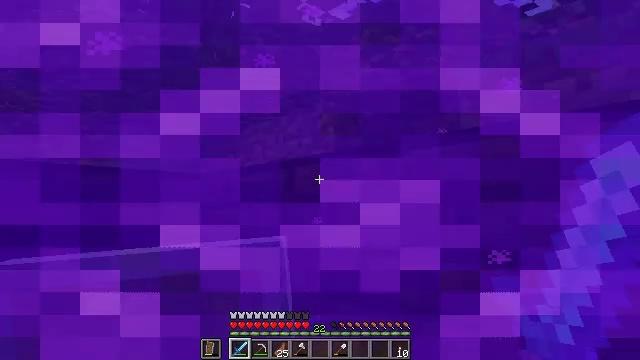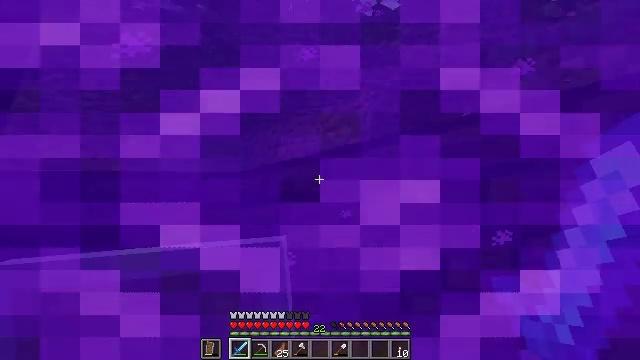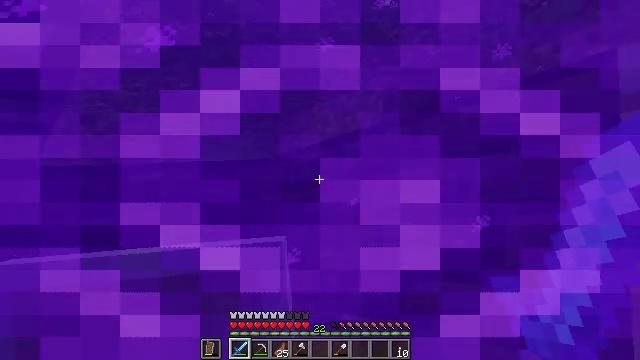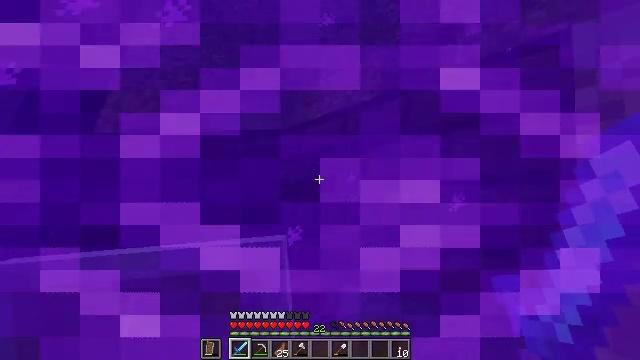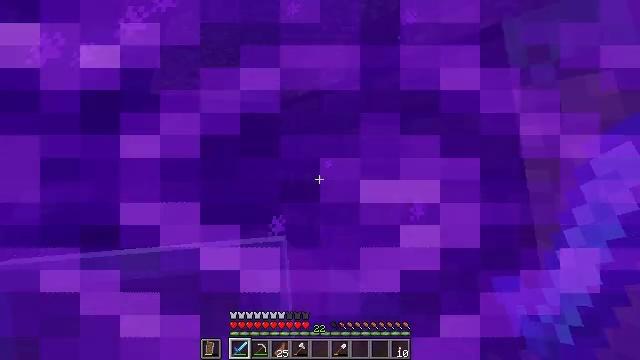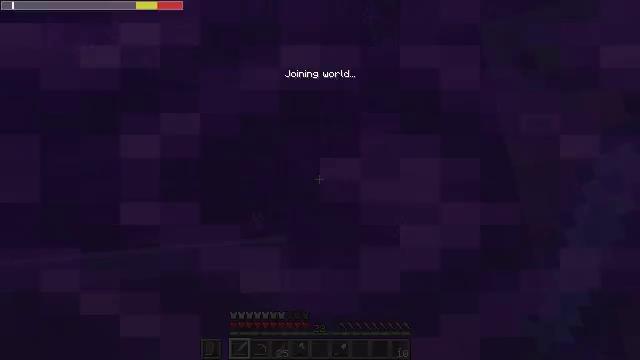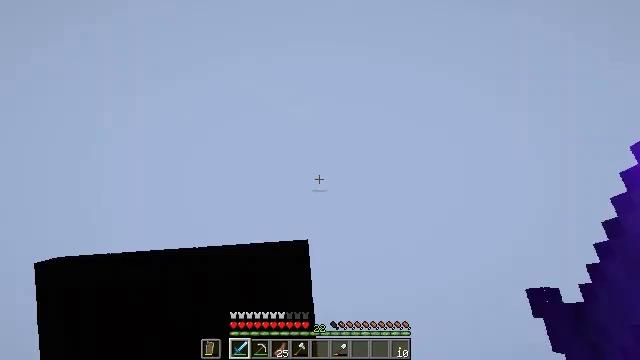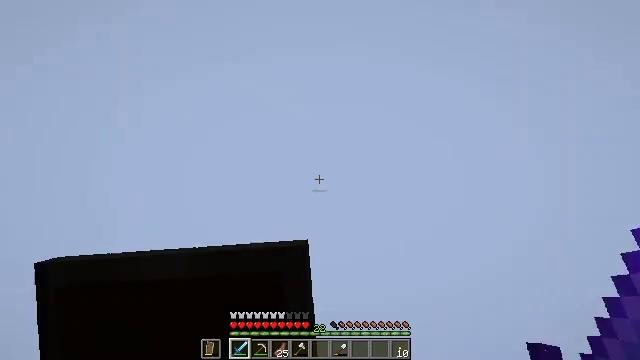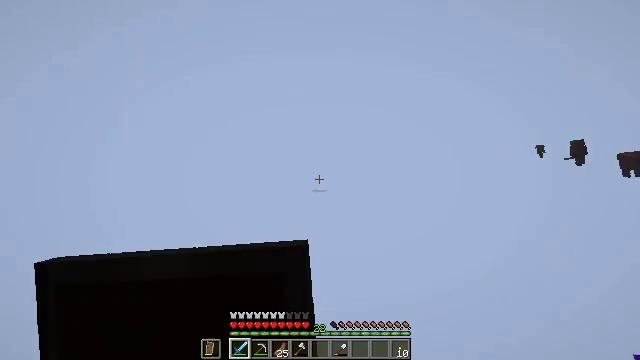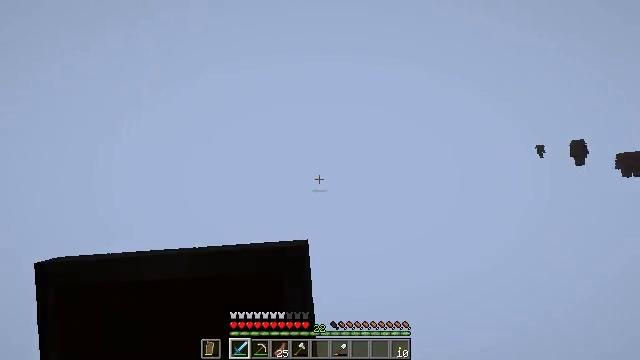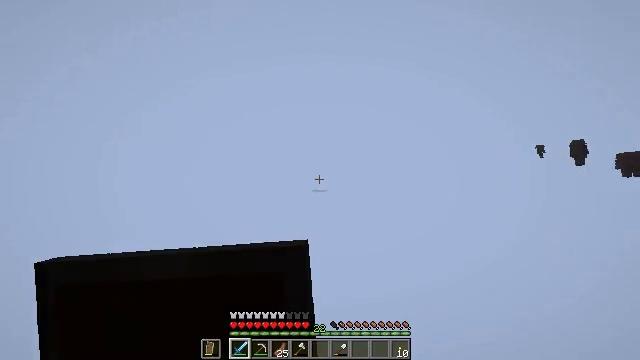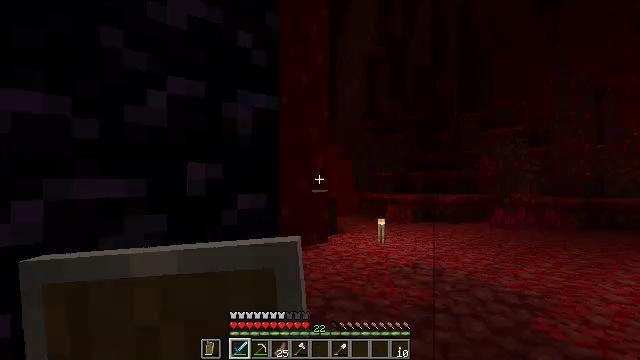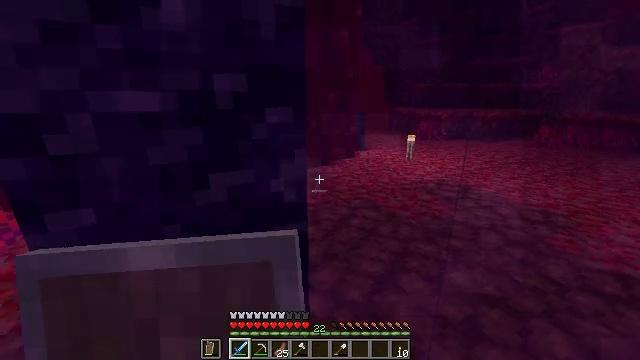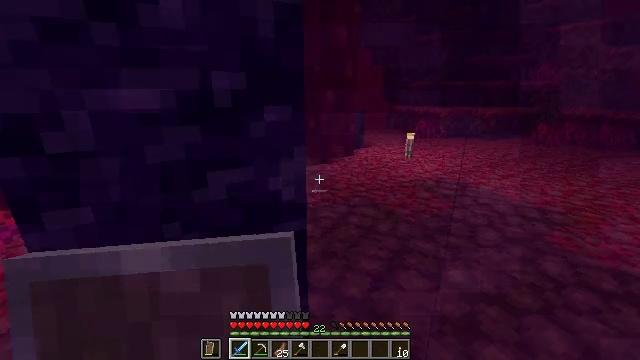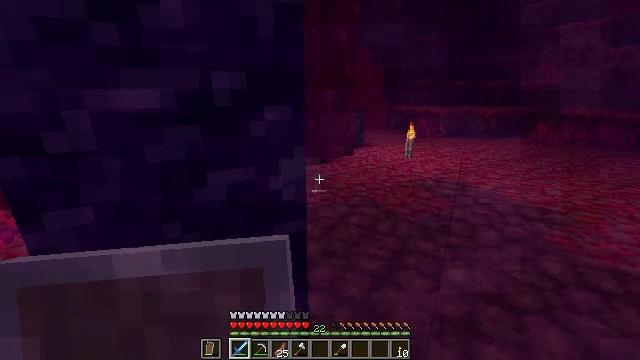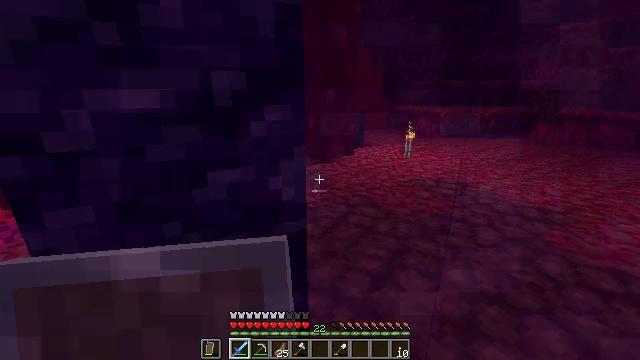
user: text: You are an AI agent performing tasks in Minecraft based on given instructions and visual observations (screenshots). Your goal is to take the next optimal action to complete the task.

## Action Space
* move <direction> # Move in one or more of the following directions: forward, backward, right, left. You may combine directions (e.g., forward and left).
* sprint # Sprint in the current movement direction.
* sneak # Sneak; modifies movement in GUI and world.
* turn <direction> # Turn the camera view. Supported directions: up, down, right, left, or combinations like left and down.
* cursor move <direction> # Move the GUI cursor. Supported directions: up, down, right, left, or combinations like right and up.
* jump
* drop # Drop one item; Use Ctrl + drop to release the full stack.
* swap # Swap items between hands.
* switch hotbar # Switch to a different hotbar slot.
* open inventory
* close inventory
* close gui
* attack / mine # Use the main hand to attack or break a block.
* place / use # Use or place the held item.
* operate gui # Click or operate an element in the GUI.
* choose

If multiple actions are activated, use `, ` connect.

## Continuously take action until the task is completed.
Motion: motion action
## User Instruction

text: Mine the nether wart block in the Nether.
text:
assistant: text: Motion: no_op
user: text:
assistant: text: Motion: no_op
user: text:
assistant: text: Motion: turn down
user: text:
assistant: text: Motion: no_op
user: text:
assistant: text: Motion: no_op
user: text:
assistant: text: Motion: no_op
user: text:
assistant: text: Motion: no_op
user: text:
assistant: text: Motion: no_op
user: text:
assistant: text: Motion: no_op
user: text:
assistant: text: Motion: no_op
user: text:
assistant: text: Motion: turn left and down
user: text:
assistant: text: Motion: turn left and down
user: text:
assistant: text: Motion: no_op
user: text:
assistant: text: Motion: no_op
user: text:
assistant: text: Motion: no_op
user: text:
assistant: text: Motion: no_op
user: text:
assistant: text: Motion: no_op
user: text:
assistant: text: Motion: no_op
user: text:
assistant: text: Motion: no_op
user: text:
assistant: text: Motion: no_op
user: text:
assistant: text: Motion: no_op
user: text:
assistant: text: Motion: no_op
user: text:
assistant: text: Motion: turn right
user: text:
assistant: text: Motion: turn right
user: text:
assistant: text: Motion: turn right
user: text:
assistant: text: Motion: turn right
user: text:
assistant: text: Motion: turn right
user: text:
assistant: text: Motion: turn right
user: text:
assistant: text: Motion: turn right
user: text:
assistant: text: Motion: no_op